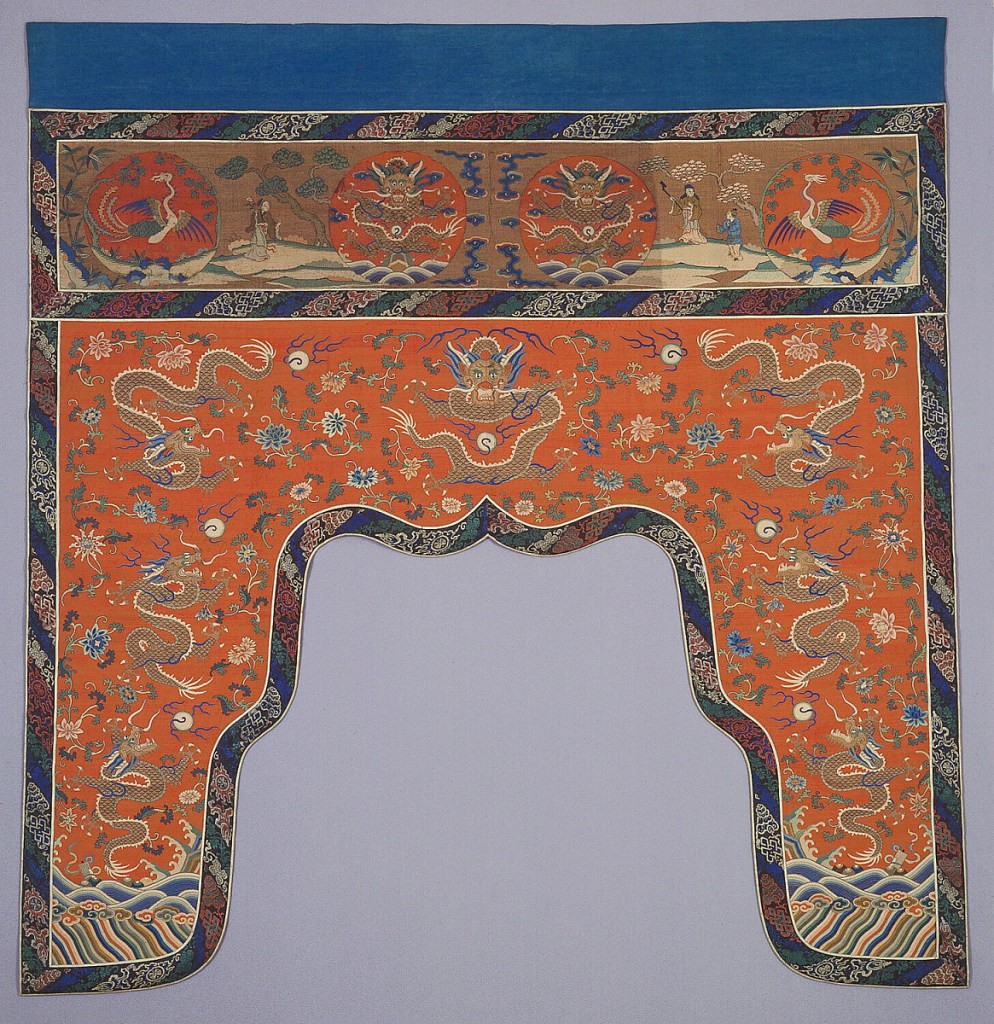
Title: Table frontal
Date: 18th century
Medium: silk, metallic yarns Technique: plain weave with discontinuous wefts (tapestry or kesi) Label: silk and metallic tapestry or kesi
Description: Table frontal with a rectangular border at the top and long rounded tabs at the sides. Red-orange silk ground with design of dragons, flowers and symbols in gold and colored silks.  The border shows two dragons, figures in a landscape, and cranes.  Bound with brocaded ribbon and backed with blue cotton.